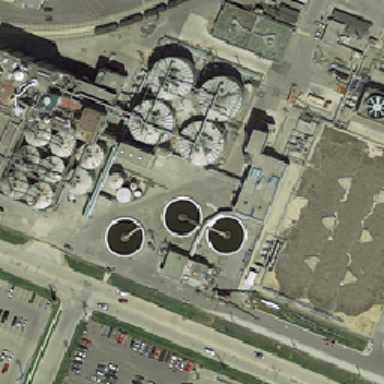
A car was parked in the parking lot .